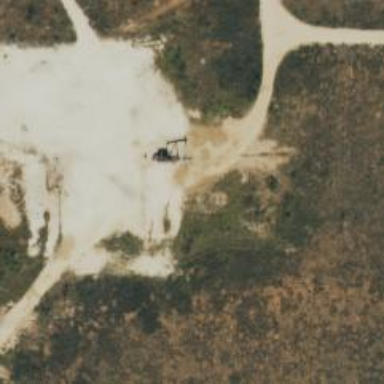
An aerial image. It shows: Petroleum well.